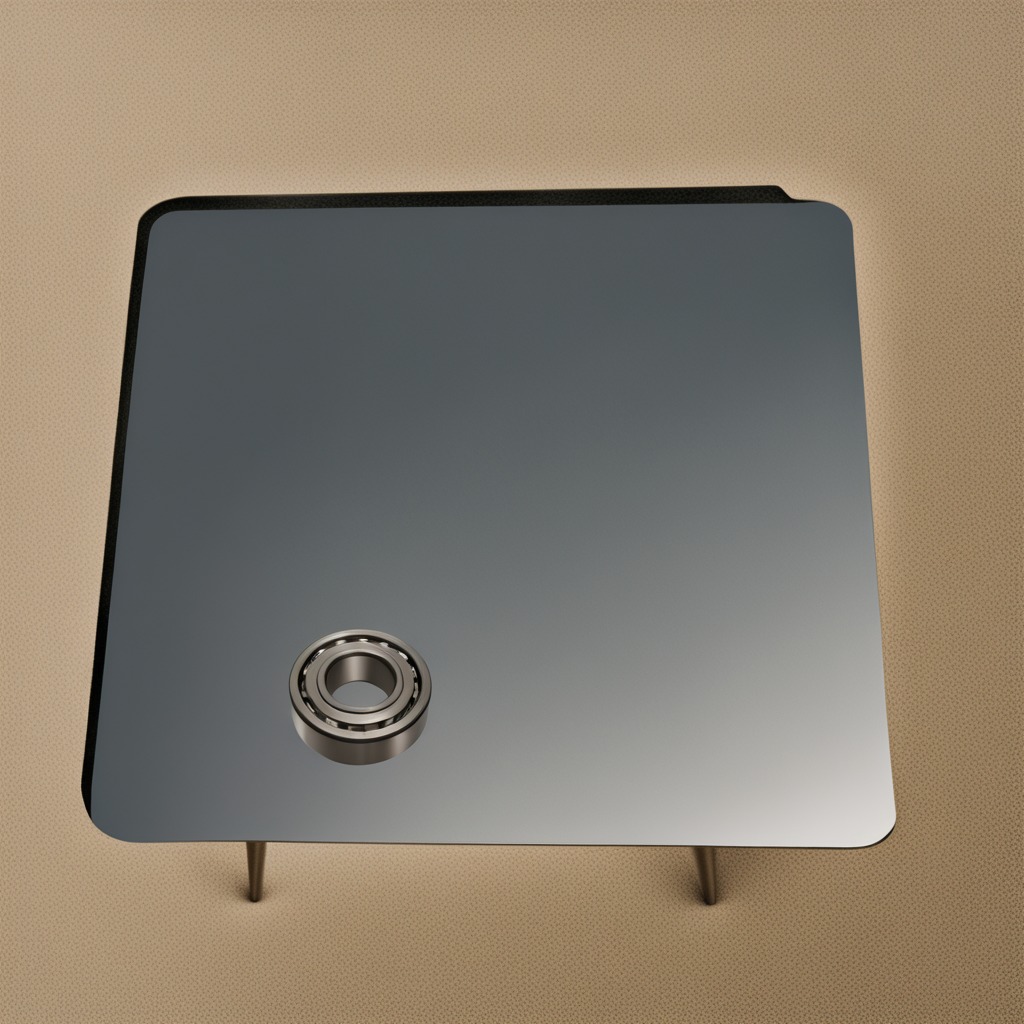
A metal ball bearing is lying on the table.